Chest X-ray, AP view. Patient: 55 years old, sex M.
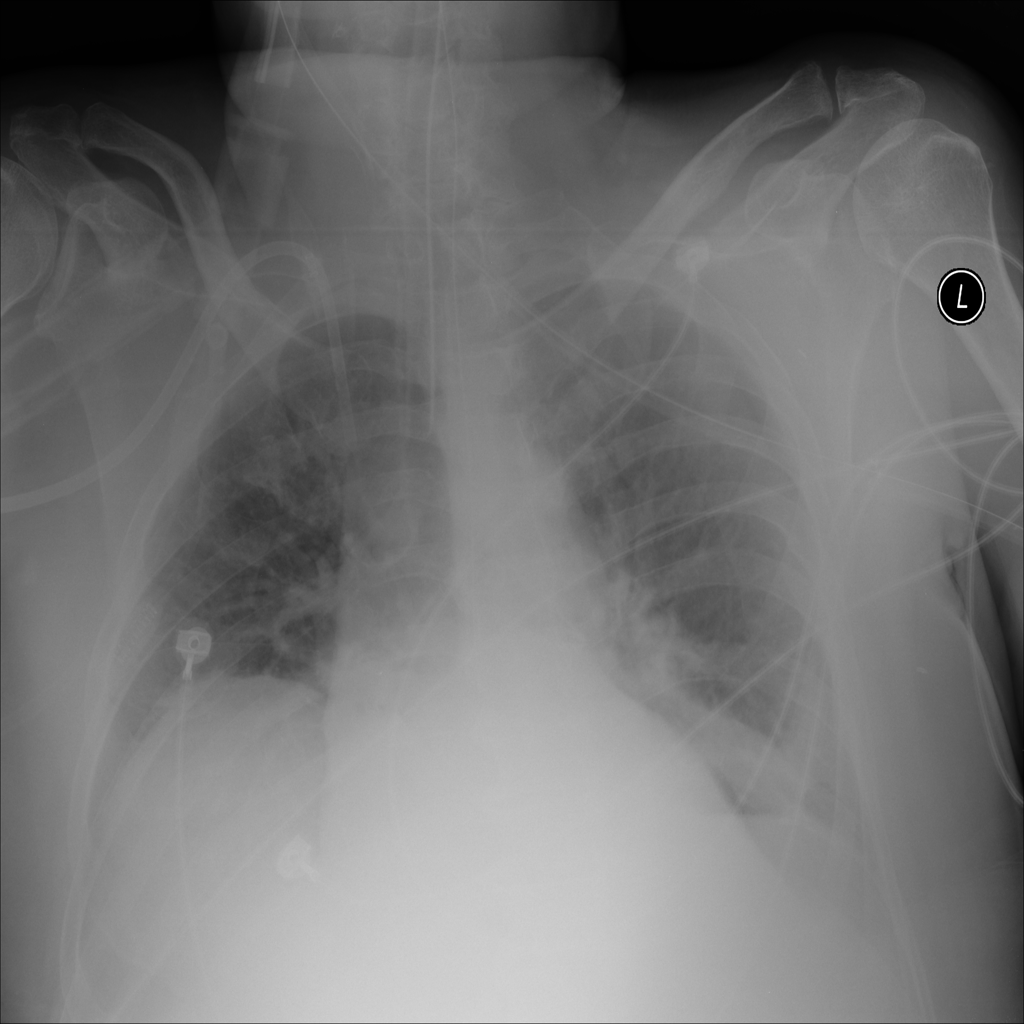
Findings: Atelectasis, Infiltration